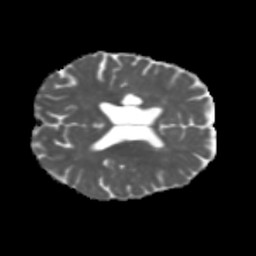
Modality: MD
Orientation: axial
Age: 53
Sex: male
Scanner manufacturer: siemens
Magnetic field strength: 3 T
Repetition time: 5.47 s
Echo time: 0.0854 s